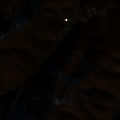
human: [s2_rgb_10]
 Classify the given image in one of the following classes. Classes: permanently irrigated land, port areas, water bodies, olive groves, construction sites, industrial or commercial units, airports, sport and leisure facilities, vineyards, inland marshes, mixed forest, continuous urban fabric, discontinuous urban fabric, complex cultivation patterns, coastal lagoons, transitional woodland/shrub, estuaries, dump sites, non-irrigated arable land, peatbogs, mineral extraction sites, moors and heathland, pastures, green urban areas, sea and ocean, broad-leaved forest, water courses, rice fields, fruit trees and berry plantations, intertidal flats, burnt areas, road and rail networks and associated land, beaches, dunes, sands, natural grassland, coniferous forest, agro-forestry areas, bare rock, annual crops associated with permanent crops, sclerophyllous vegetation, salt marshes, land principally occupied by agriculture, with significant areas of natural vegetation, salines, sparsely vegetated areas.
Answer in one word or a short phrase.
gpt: complex cultivation patterns, broad-leaved forest